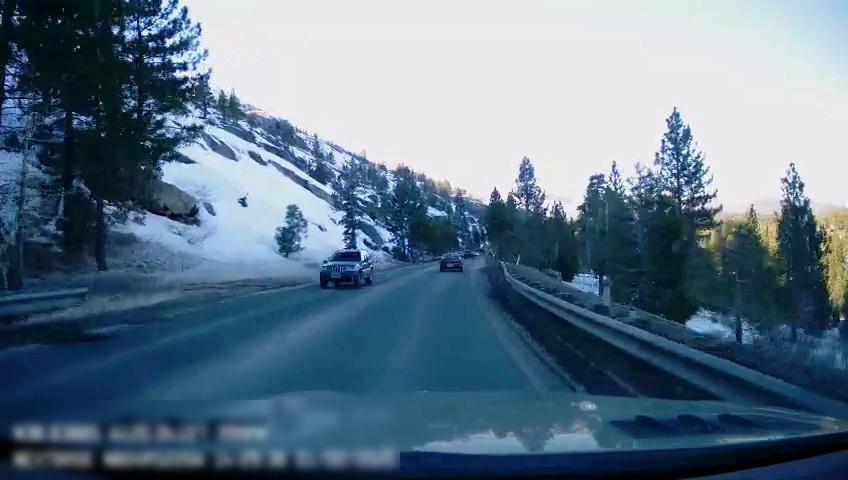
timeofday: Day
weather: Sunny
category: Drivable Space
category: Vehicles | SUV
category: Vehicles | Car
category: Lanes | Opposite Lane
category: Lanes | Opposite Lane
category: Lanes | Current Lane